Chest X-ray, PA view. Patient: 43 years old, sex F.
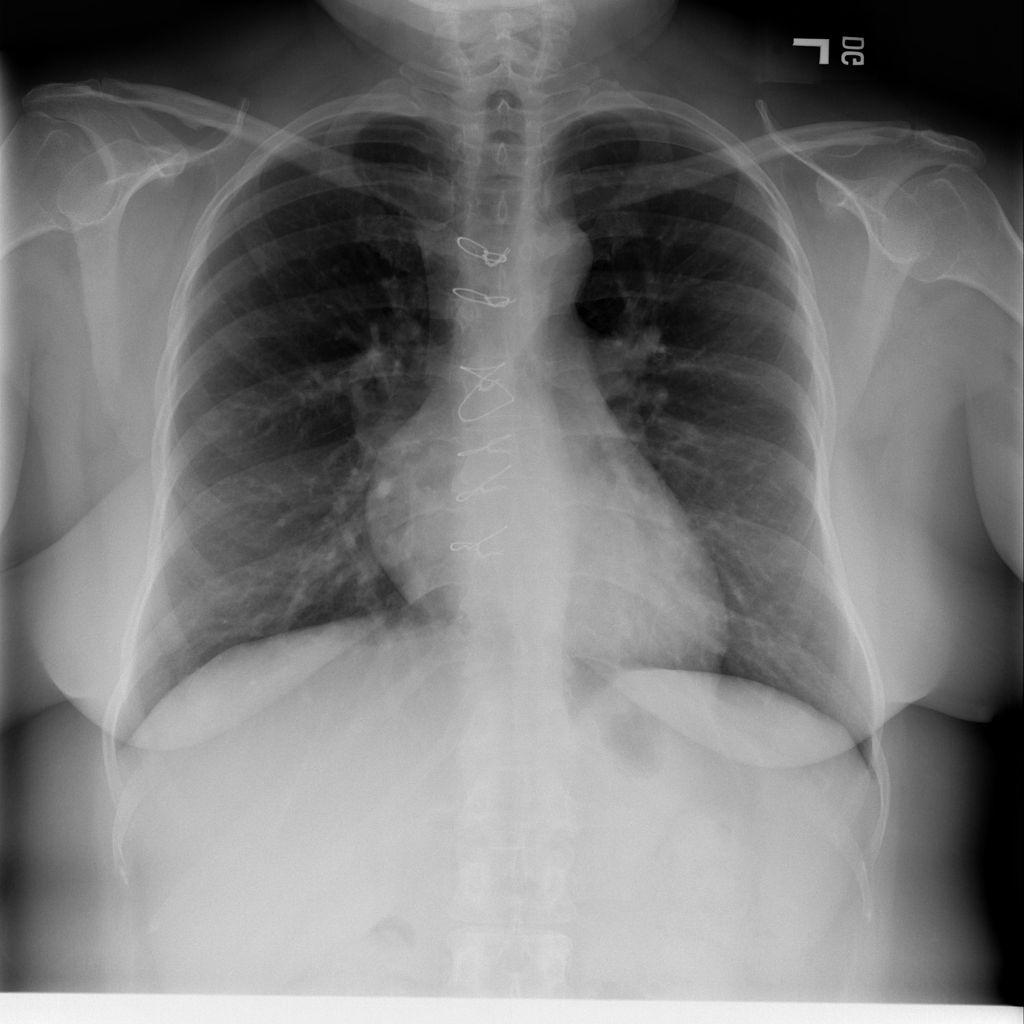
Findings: Infiltration